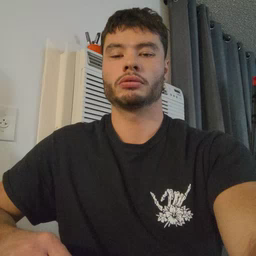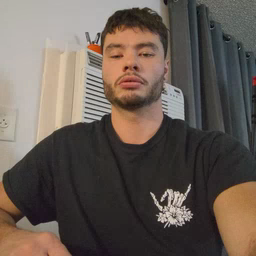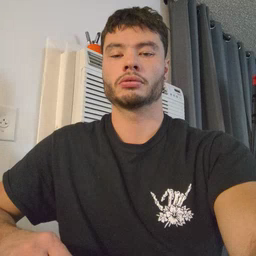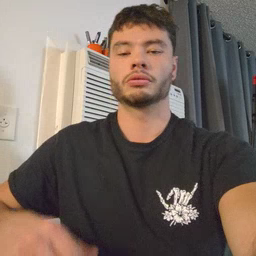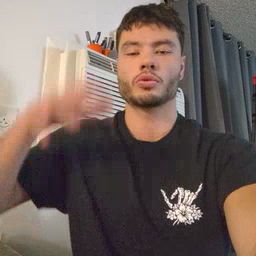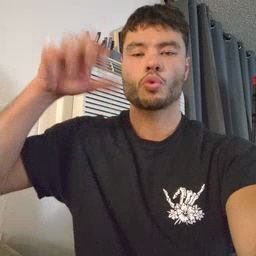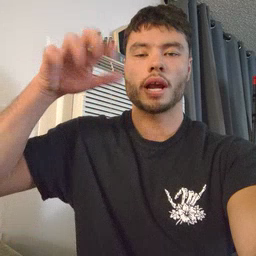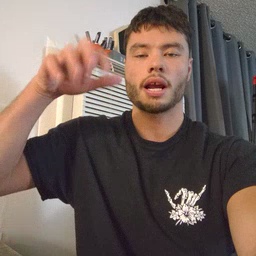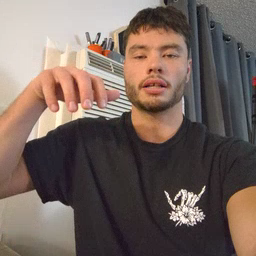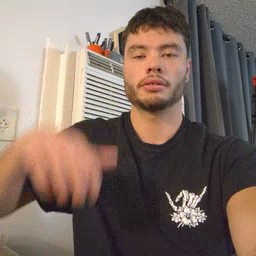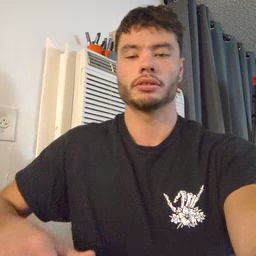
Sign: rain